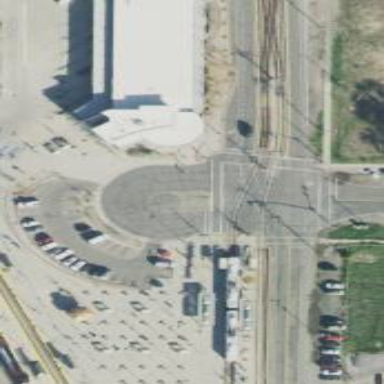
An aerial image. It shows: Light rail railway system with contact lines for electrification.